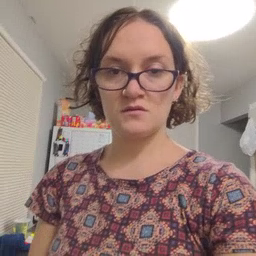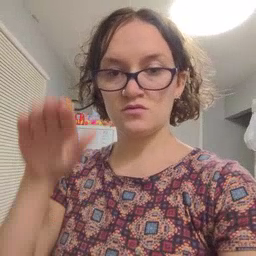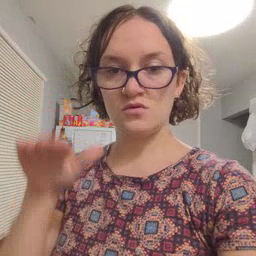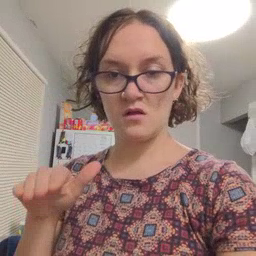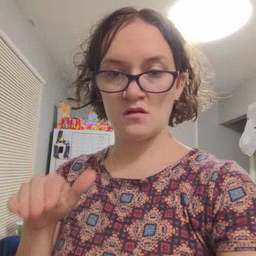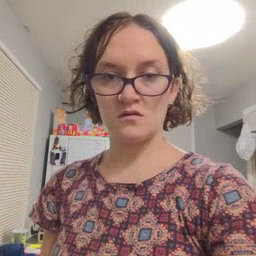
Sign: child